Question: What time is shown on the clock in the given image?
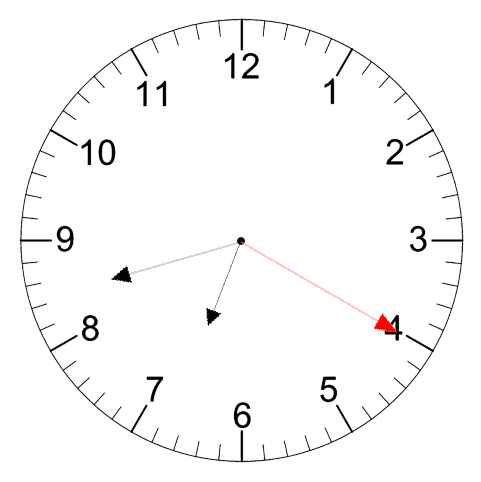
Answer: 06:42:20